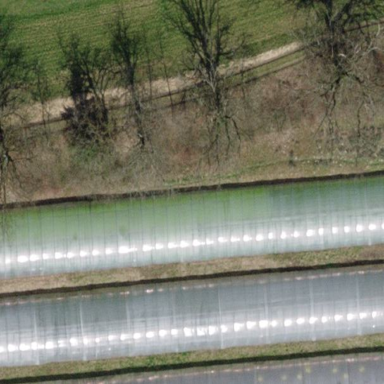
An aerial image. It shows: Greenhouse.